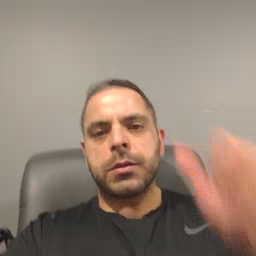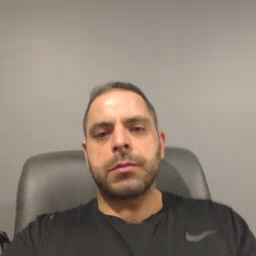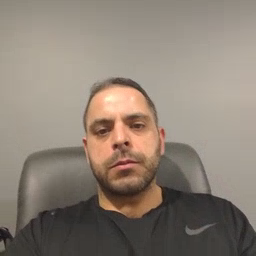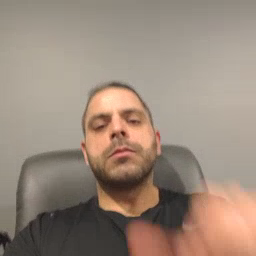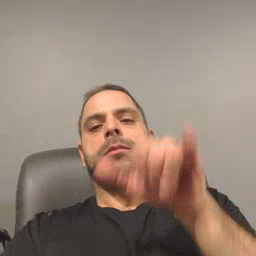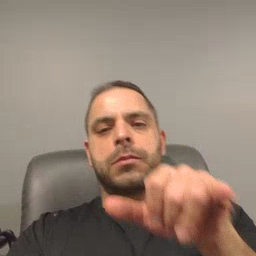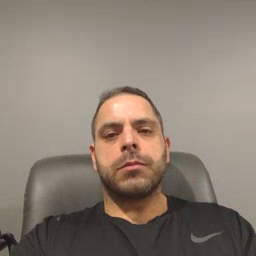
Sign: that